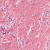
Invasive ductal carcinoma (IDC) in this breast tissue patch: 0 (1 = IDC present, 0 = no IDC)